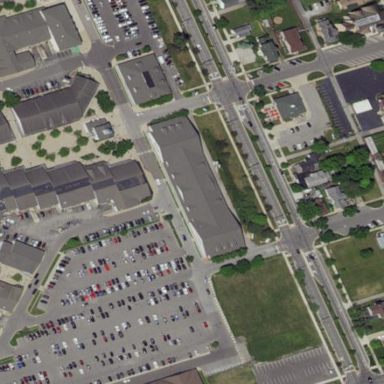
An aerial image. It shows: Retail building.